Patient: sex F, age 36
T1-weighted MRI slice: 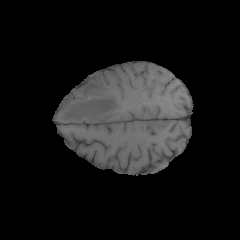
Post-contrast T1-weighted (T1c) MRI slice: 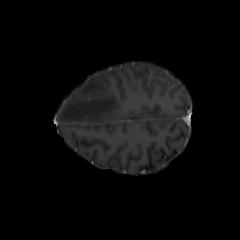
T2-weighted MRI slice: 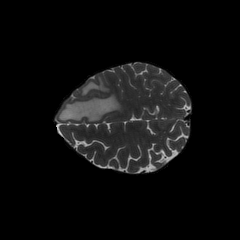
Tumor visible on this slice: yes
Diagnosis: Glioblastoma, IDH-wildtype
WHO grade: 4